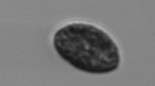
Label: Pseudochattonella_farcimen